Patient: sex M, age 30
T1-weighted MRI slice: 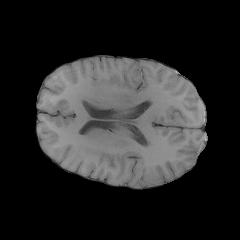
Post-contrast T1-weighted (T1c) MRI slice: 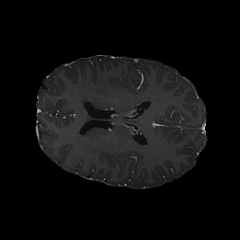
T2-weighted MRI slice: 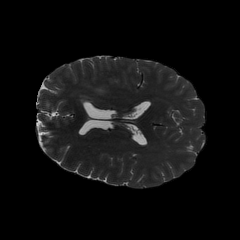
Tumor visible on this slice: yes
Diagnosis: Astrocytoma, IDH-mutant
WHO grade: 3